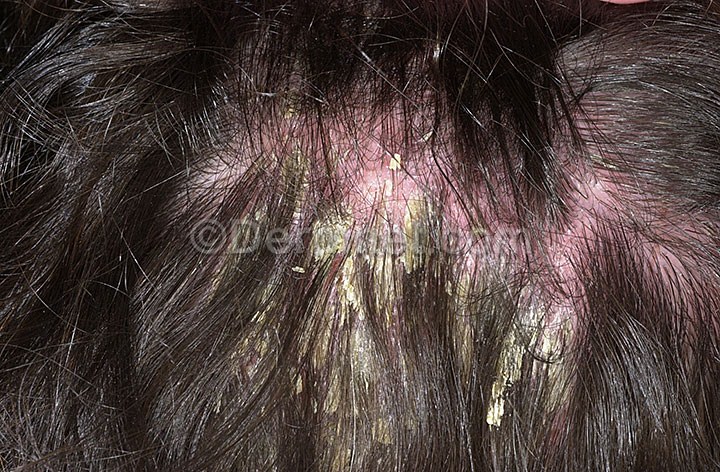
Disease: Psoriasis pictures Lichen Planus and related diseases